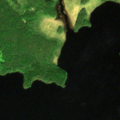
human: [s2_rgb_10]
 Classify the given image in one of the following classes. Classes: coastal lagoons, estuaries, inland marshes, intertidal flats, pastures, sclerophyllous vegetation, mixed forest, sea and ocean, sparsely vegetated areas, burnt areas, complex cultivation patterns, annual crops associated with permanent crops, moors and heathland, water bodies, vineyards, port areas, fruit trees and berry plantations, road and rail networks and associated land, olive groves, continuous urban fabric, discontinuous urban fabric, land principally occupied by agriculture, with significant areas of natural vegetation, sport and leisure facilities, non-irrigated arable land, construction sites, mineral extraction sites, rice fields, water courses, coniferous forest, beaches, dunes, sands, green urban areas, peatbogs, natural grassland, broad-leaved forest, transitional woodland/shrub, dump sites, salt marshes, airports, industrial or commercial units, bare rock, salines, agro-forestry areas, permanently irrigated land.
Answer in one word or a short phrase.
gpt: coniferous forest, mixed forest, peatbogs, water bodies